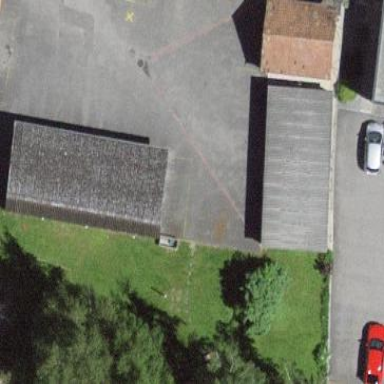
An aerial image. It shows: Garage building.